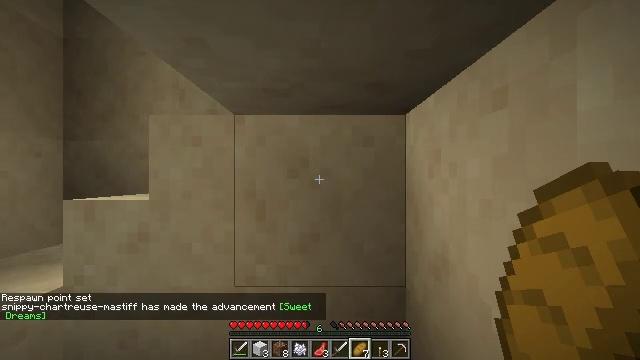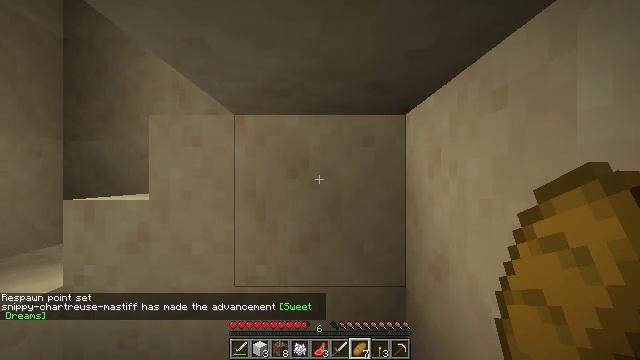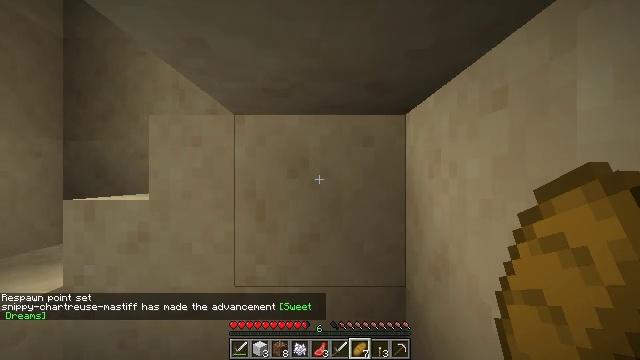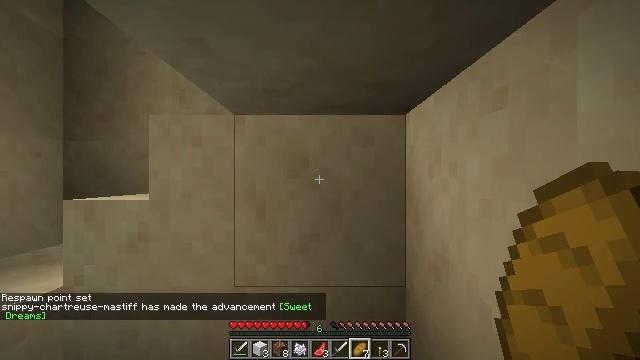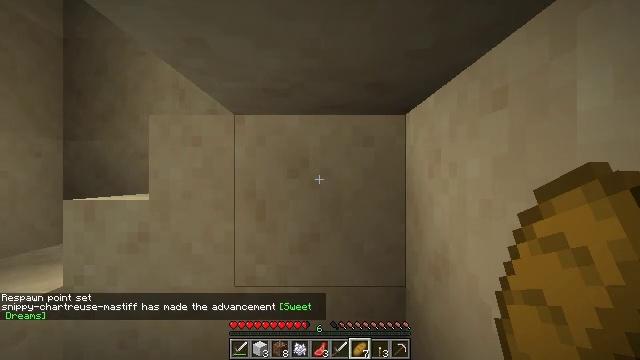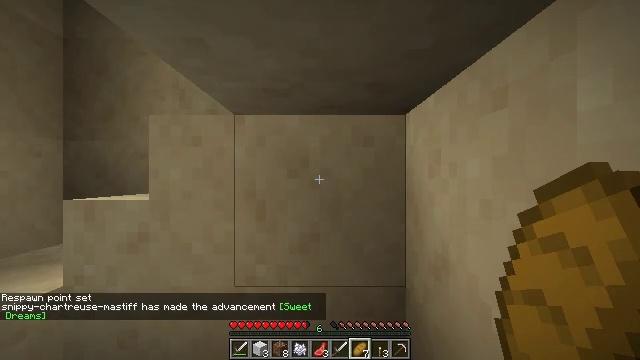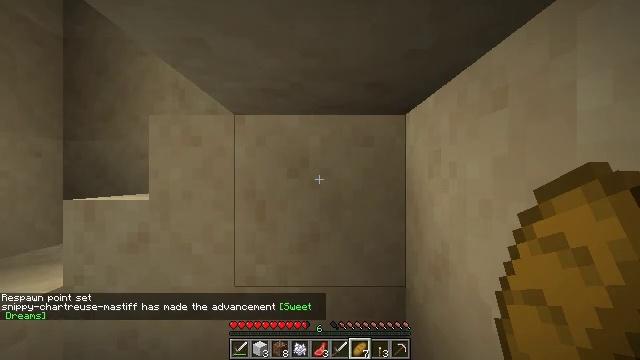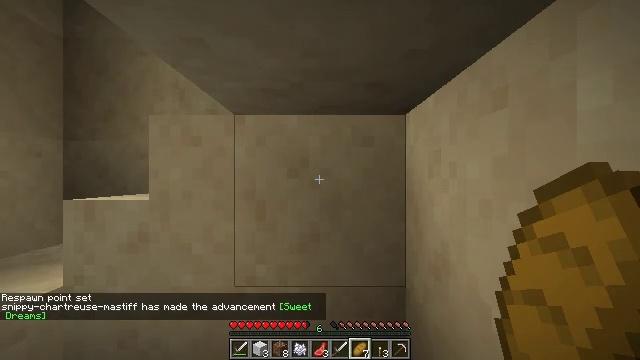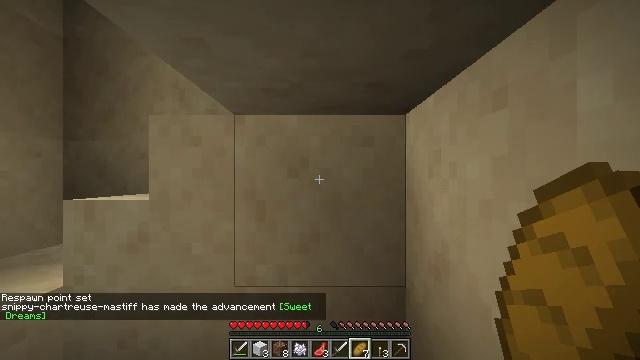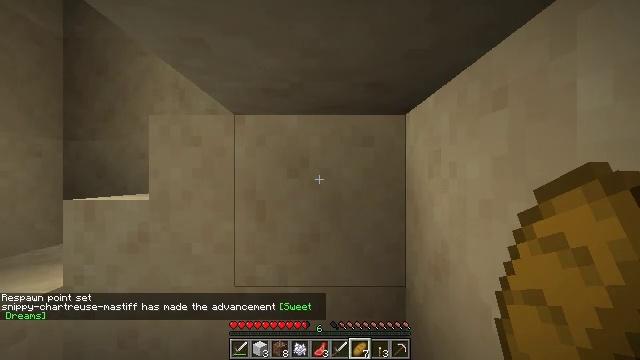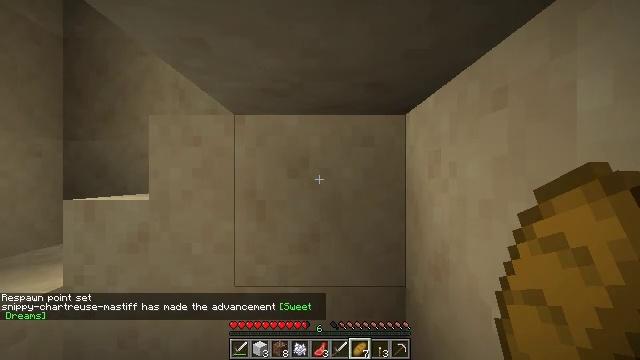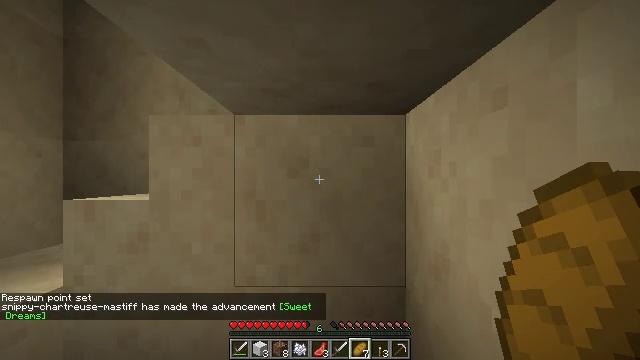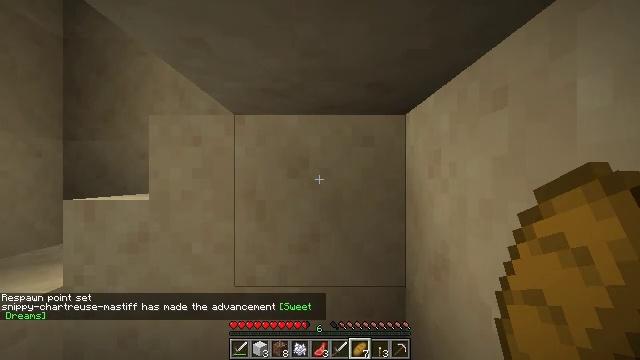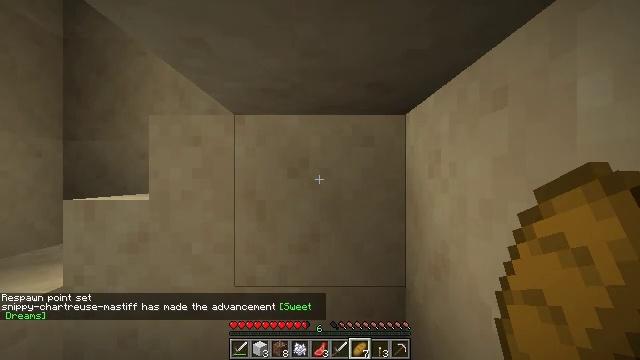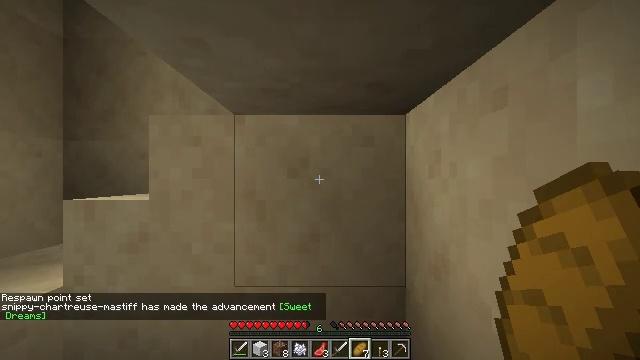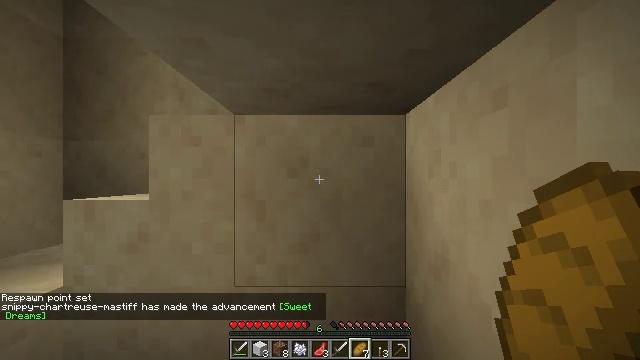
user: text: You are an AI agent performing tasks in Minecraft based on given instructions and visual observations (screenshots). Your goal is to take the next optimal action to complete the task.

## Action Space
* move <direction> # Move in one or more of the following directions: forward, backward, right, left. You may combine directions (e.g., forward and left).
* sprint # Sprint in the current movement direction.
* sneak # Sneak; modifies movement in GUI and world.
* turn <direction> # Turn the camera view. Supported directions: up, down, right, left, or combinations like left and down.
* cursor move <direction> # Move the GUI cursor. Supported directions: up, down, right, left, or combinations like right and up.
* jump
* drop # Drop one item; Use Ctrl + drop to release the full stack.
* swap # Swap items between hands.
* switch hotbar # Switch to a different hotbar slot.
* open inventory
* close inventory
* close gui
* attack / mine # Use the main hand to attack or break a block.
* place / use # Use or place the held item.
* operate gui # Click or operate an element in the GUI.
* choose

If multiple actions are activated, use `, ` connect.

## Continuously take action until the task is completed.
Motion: motion action
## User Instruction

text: Mine the green bed.
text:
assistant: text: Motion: no_op
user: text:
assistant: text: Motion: no_op
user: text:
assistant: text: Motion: no_op
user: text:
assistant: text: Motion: no_op
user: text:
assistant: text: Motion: no_op
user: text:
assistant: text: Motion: no_op
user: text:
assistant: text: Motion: no_op
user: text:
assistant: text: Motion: no_op
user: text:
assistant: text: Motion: no_op
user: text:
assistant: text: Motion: no_op
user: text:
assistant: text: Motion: no_op
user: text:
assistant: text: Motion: no_op
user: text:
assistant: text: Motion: no_op
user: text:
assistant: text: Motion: no_op
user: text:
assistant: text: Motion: no_op
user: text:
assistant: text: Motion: no_op
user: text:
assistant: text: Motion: no_op
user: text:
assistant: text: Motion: no_op
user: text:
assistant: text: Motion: no_op
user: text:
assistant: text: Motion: no_op
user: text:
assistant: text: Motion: no_op
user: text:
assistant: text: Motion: no_op
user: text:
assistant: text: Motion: no_op
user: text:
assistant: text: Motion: no_op
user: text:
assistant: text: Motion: no_op
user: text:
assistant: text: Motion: no_op
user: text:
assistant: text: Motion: no_op
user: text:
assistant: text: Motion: no_op
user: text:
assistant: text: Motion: no_op
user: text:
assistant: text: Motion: no_op